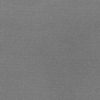
Label: dusty